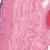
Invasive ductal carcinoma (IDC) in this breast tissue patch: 0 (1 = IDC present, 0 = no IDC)